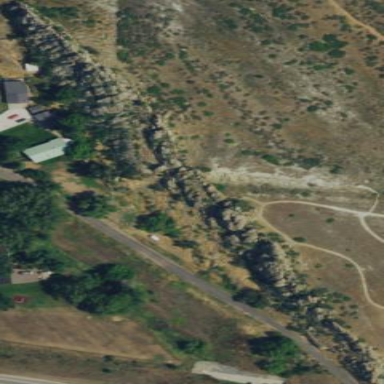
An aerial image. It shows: Landscape dominated by bare rock.